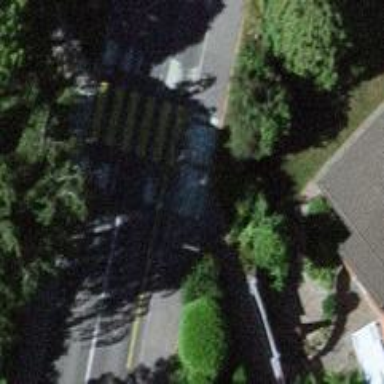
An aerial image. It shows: Uncontrolled zebra crossing with notable zebra markings.